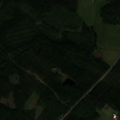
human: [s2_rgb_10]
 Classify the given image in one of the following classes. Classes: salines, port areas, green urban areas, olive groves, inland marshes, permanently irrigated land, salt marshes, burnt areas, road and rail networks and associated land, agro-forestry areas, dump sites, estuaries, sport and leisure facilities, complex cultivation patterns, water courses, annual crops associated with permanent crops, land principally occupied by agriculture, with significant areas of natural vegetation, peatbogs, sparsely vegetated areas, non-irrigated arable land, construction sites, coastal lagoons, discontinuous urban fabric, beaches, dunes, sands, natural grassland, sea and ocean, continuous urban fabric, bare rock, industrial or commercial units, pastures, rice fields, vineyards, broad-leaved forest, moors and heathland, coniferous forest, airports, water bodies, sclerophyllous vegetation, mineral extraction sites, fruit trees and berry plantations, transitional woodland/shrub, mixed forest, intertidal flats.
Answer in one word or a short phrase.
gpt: non-irrigated arable land, coniferous forest, mixed forest